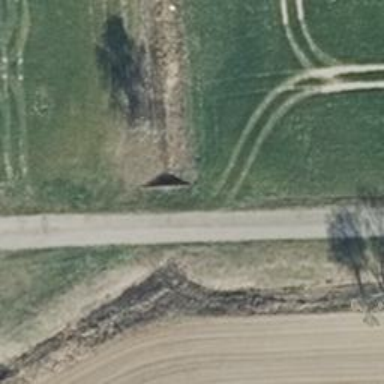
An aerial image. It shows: Culvert tunnel.